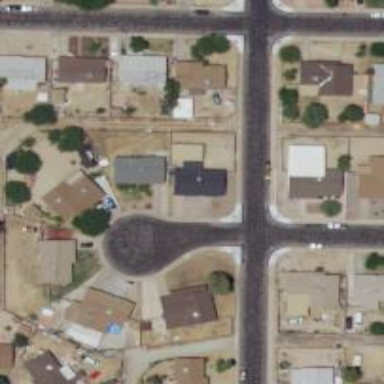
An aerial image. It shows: Alley classified as service road.